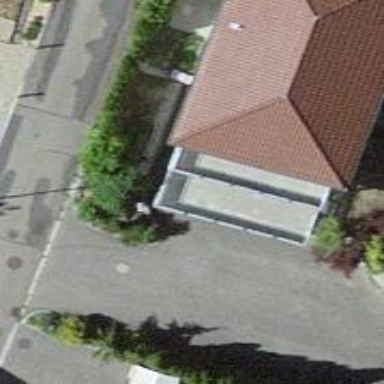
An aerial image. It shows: Residential building.